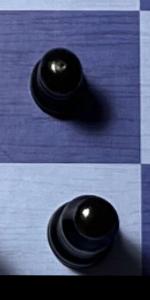
Label: Bishop_Black